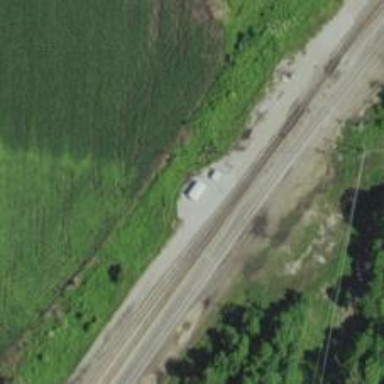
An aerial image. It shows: Outdoor signal box located near the railway.